Field crop: maize
Growth stage: 1
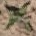
Species: atriplex